Chest X-ray:
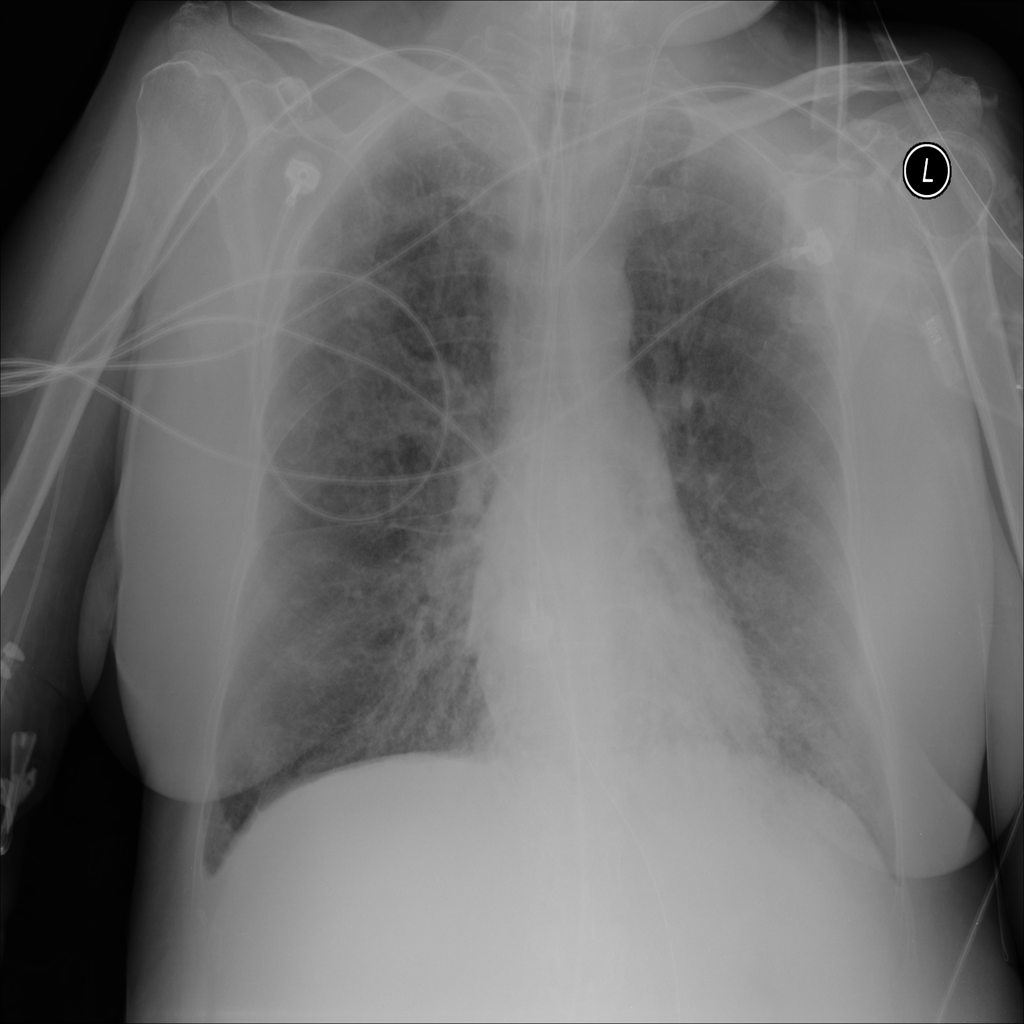
Findings: Consolidation
No abnormal finding: no